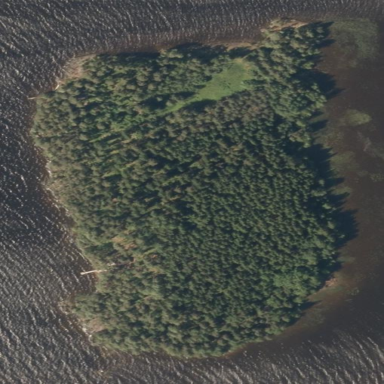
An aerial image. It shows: Image showing island.